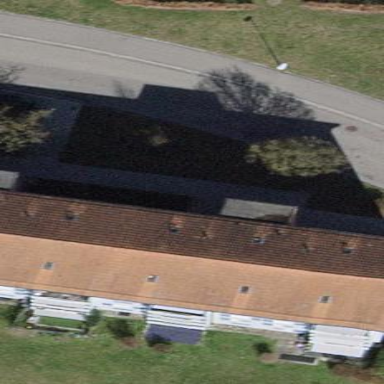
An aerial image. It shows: Building with tiled roof.